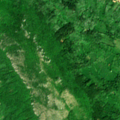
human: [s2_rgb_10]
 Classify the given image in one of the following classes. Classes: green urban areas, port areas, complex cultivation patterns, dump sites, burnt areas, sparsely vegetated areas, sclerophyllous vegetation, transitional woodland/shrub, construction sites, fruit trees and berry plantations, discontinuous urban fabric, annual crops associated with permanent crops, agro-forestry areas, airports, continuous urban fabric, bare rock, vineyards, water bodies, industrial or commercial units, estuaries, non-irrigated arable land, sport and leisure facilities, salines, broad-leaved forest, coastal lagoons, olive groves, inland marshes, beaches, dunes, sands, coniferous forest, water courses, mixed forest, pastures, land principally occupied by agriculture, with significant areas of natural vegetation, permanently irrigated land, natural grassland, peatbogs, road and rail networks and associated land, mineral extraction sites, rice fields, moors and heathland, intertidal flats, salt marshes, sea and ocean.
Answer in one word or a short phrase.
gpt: discontinuous urban fabric, broad-leaved forest, transitional woodland/shrub